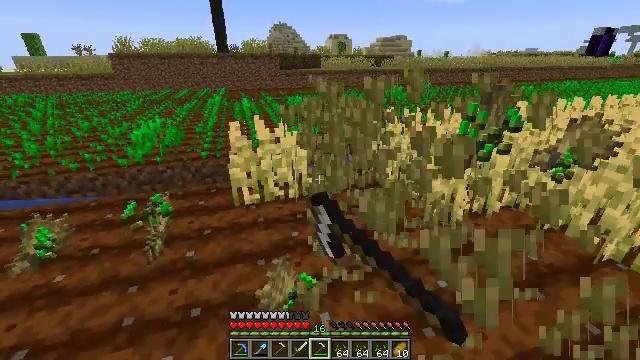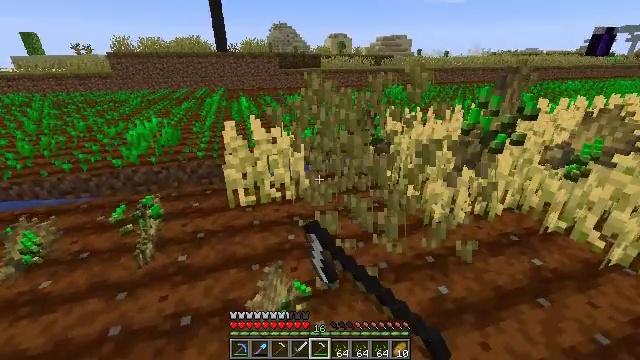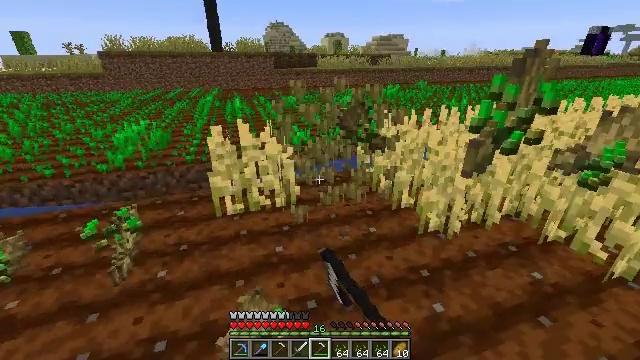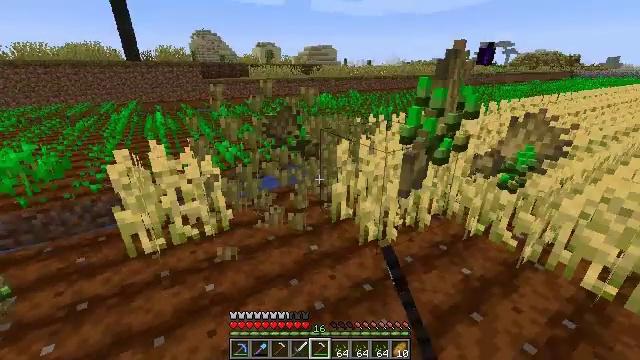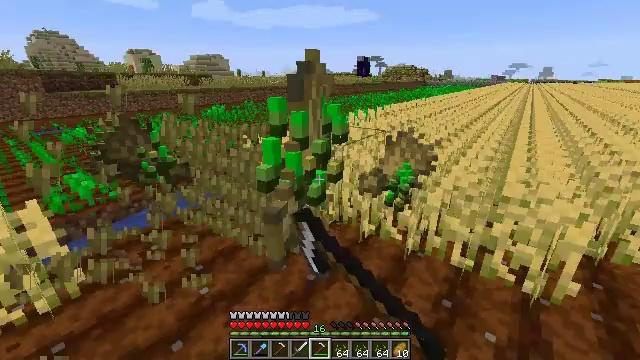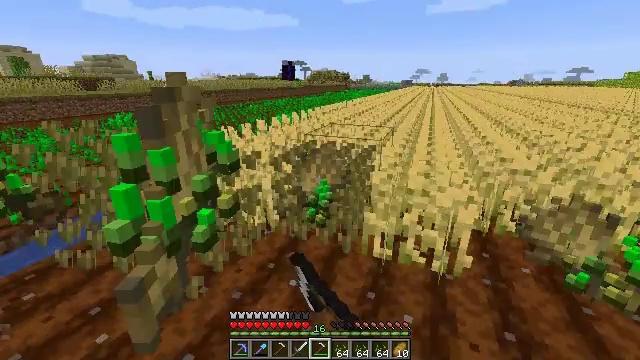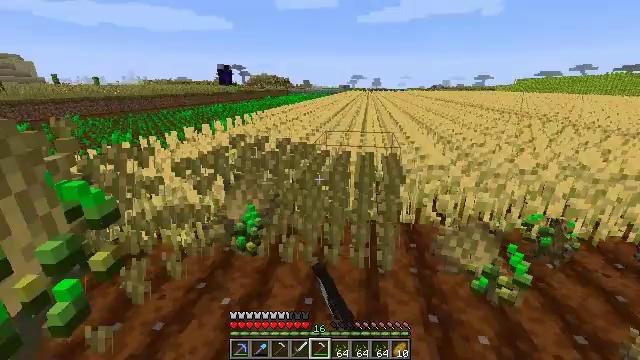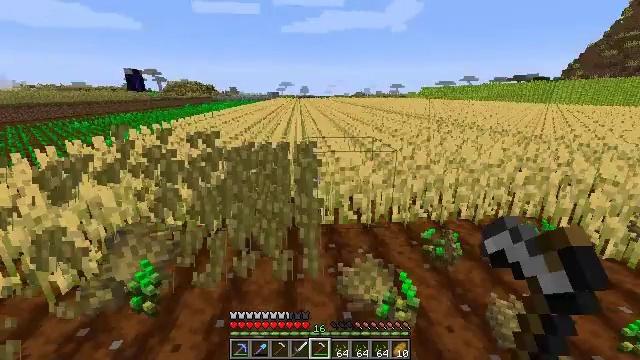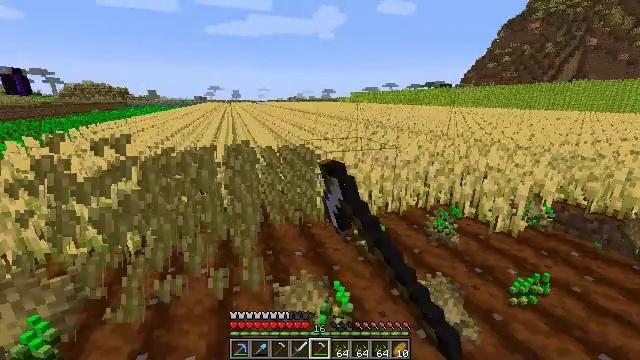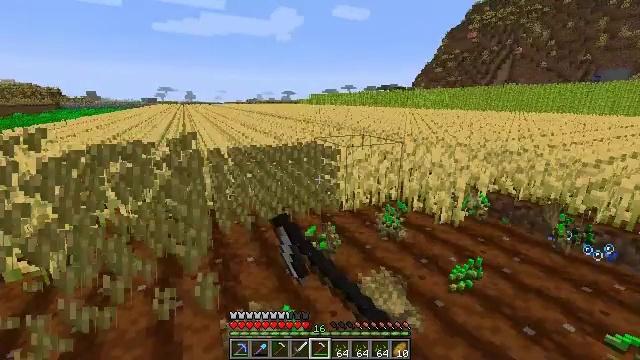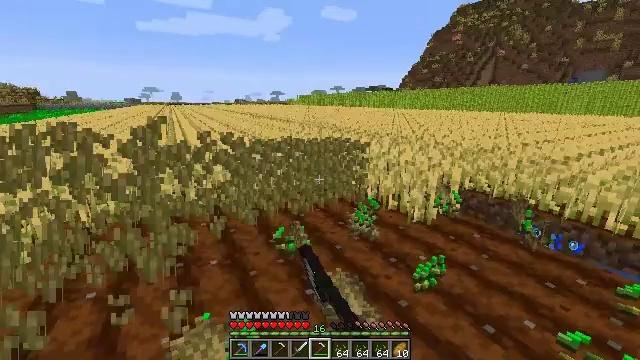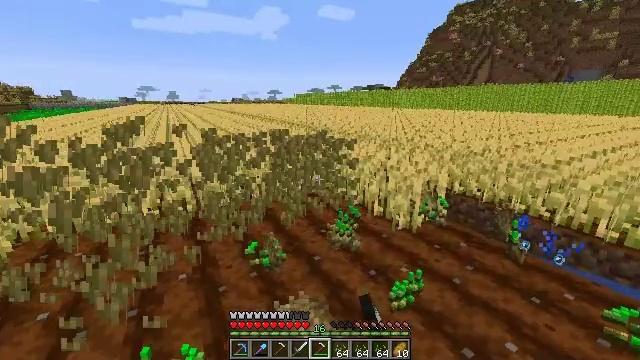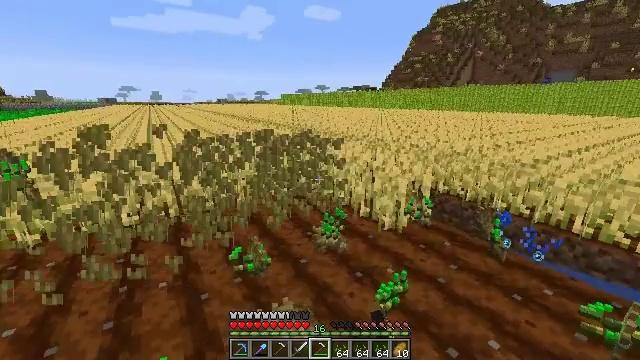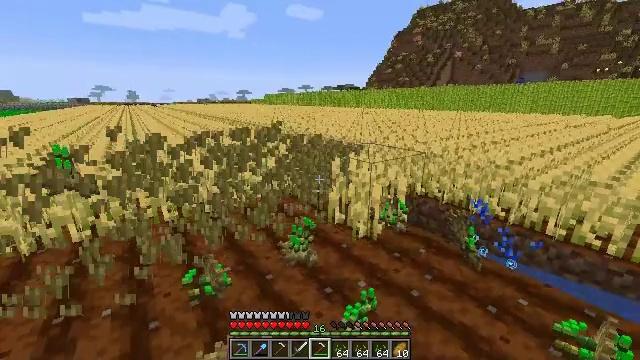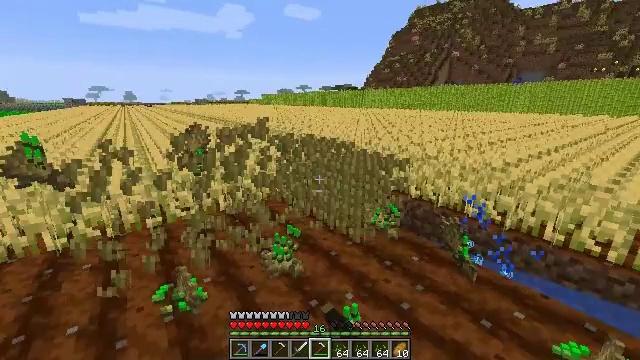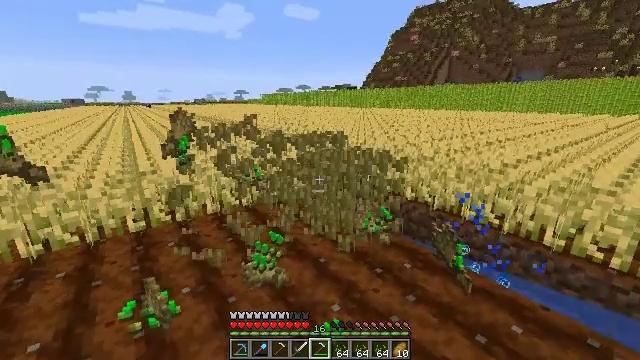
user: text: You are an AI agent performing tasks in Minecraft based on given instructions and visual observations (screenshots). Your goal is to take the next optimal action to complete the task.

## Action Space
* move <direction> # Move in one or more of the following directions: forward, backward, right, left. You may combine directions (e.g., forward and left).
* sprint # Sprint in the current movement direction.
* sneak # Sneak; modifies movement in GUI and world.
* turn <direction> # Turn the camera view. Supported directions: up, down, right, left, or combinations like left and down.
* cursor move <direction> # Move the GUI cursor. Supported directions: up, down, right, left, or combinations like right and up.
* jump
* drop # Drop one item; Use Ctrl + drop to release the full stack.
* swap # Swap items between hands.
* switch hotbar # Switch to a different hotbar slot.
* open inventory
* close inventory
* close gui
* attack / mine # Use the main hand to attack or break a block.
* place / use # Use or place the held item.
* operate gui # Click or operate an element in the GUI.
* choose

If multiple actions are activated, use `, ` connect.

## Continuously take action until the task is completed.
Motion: motion action
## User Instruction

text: Collect wheat crops.
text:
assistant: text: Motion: move forward and move right, attack / mine
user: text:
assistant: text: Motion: move forward and move right, attack / mine
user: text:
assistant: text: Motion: move forward and move right, turn right and up, attack / mine
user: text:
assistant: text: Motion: move right, turn right and up, attack / mine
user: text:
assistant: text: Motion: move right, turn right, attack / mine
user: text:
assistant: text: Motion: move right, turn right, attack / mine
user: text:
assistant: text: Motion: move right, turn right and up, attack / mine
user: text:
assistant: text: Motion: move right, turn right, attack / mine
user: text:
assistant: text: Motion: move right, turn right, attack / mine
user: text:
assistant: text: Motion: move forward and move right, turn right, attack / mine
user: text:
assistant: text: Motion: move forward and move right, attack / mine
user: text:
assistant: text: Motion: move forward and move right, turn right, attack / mine
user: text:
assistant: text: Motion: move forward and move right, turn right, attack / mine
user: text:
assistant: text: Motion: move forward and move right, attack / mine
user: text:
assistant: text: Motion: move forward and move right, attack / mine
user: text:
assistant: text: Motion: move forward and move right, attack / mine
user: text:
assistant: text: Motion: move forward and move right, turn left, attack / mine
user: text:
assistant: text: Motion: move forward and move left, turn left, attack / mine
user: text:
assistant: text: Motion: move forward and move left, turn left, attack / mine
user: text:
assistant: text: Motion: move forward and move left, turn left, attack / mine
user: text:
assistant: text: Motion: move forward and move left, turn left, attack / mine
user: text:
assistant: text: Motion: move forward and move left, turn left, attack / mine
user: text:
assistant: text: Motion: move forward and move left, turn left, attack / mine
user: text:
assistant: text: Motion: move forward and move left, turn left, attack / mine
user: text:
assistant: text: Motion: move forward and move left, turn left, attack / mine
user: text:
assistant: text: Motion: move forward and move left, turn left, attack / mine
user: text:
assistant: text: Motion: move forward and move left, turn left, attack / mine
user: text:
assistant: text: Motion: move forward and move left, turn left, attack / mine
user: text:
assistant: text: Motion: move forward and move left, turn left, attack / mine
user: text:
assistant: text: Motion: move forward and move left, turn left, attack / mine